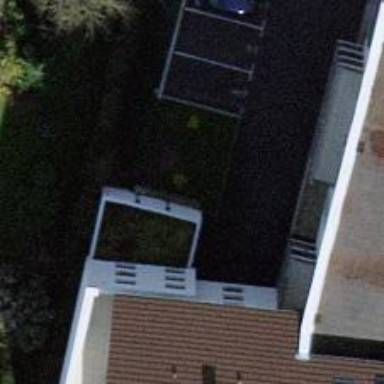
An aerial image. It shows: Driveway tunnel that serves as building passage.